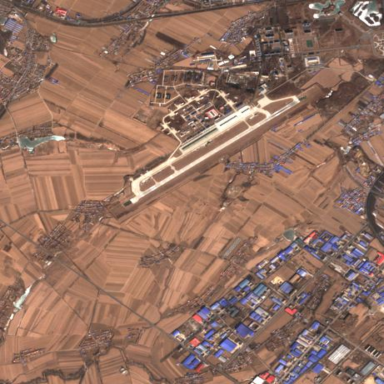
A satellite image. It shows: Airfield designated for military use.